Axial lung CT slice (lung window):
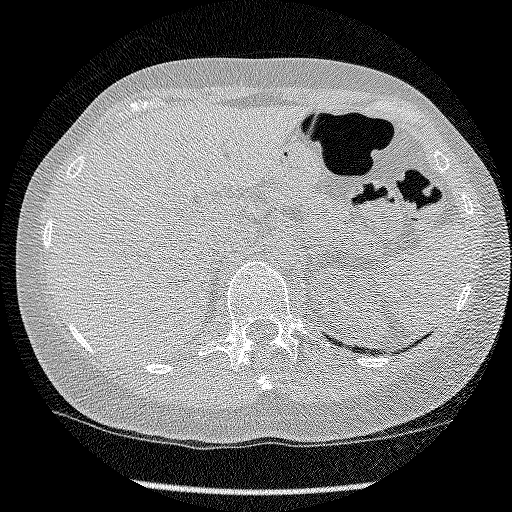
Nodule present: no